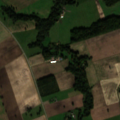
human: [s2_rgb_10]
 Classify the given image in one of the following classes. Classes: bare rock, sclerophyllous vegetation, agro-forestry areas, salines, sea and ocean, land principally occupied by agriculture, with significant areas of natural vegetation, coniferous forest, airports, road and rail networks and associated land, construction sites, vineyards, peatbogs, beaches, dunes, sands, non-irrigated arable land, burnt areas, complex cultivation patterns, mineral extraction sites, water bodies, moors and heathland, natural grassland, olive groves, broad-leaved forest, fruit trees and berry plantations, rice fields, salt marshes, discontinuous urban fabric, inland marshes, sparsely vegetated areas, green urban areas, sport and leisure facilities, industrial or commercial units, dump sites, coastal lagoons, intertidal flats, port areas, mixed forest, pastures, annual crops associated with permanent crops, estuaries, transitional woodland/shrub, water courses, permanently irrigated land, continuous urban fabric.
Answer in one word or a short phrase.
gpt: non-irrigated arable land, complex cultivation patterns, broad-leaved forest